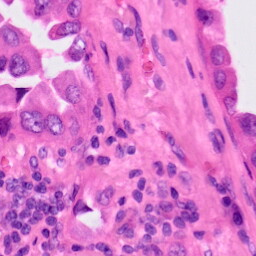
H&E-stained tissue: Lung